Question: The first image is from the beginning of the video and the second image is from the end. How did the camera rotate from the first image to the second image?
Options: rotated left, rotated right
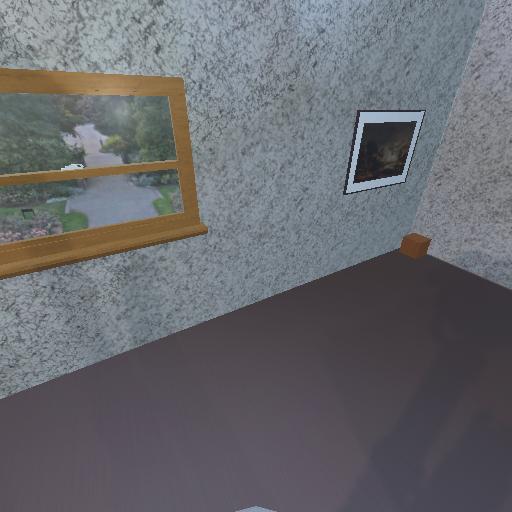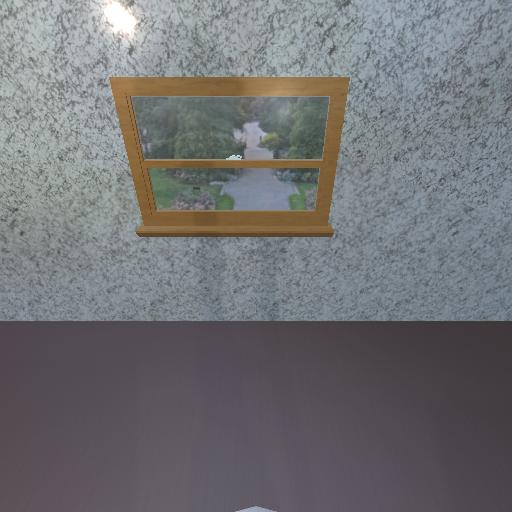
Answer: rotated left